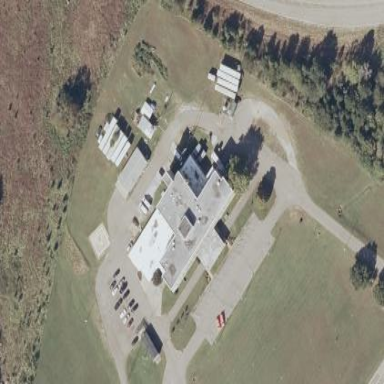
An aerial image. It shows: Hospital building.